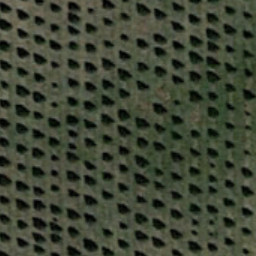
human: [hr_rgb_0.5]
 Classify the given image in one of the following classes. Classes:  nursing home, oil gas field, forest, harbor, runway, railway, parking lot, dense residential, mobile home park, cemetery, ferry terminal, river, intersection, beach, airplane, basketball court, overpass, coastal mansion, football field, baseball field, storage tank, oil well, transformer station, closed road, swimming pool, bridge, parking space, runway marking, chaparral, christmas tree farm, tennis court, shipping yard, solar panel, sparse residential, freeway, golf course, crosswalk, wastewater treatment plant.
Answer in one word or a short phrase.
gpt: christmas tree farm